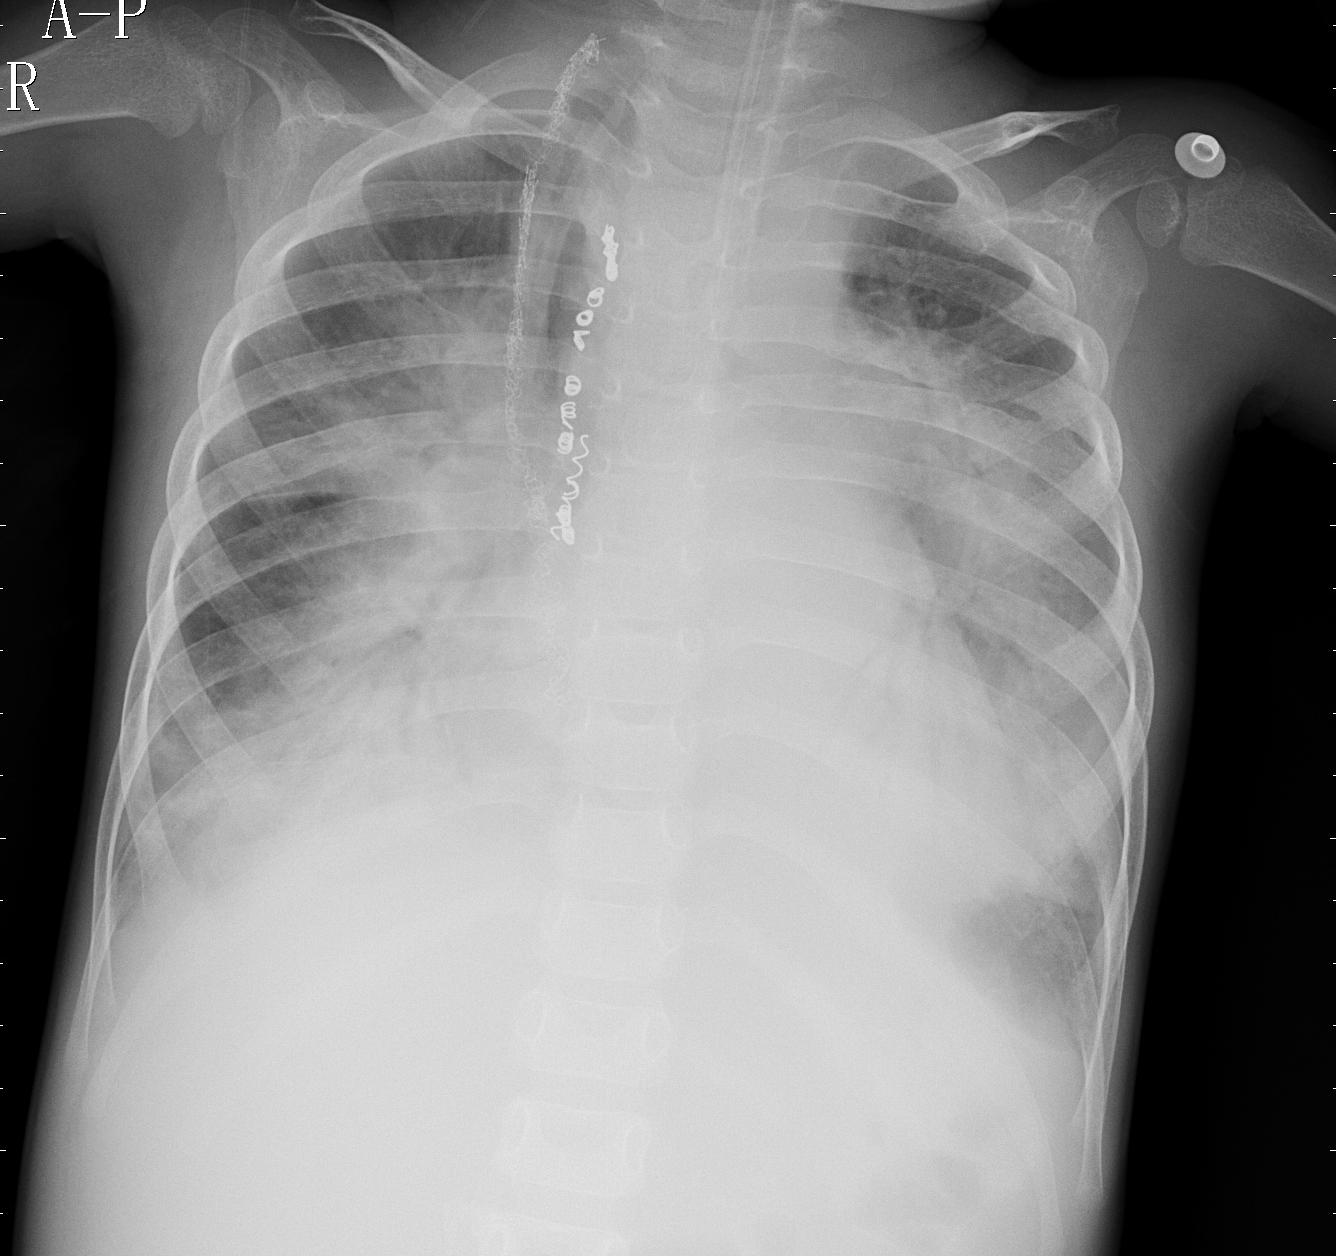
Diagnosis: PNEUMONIA